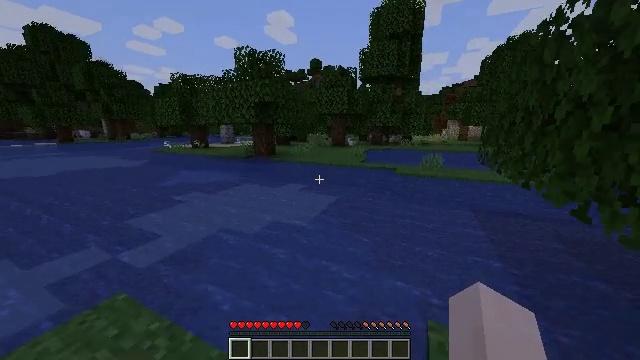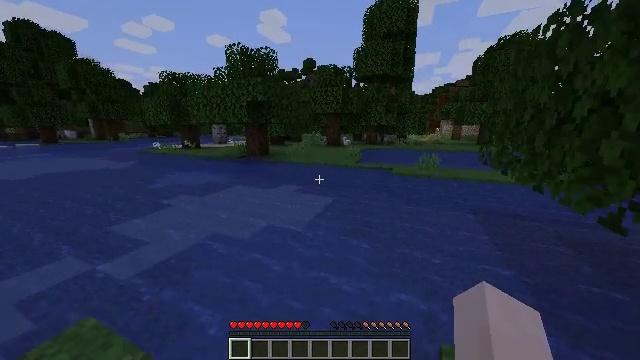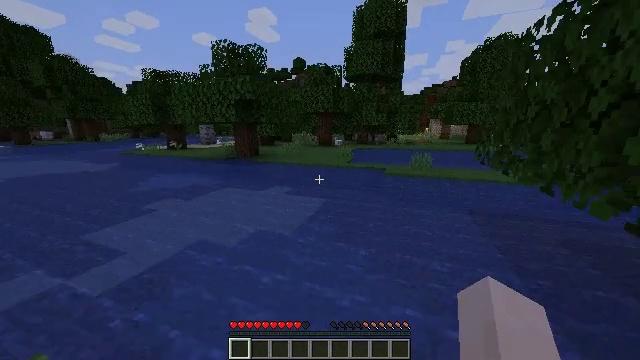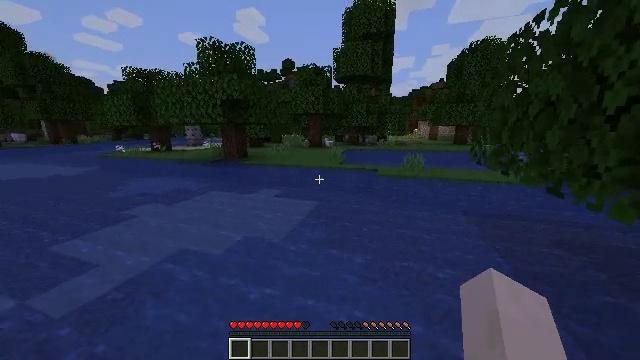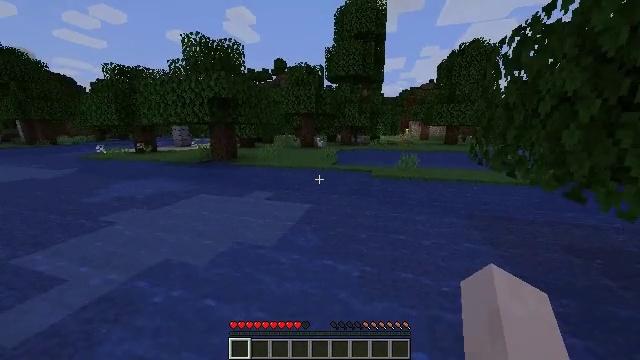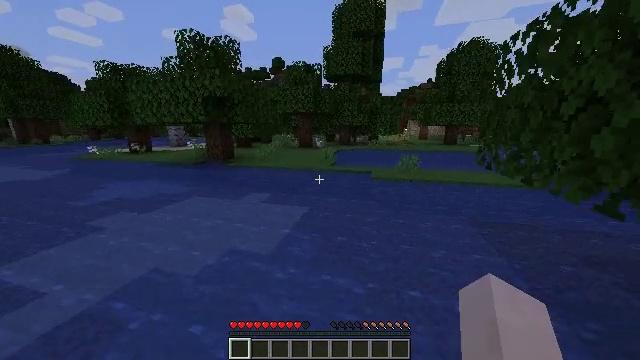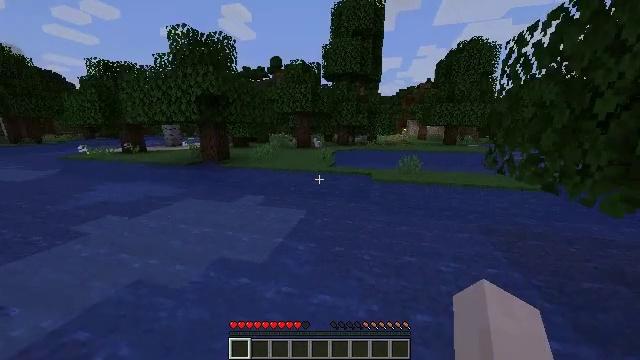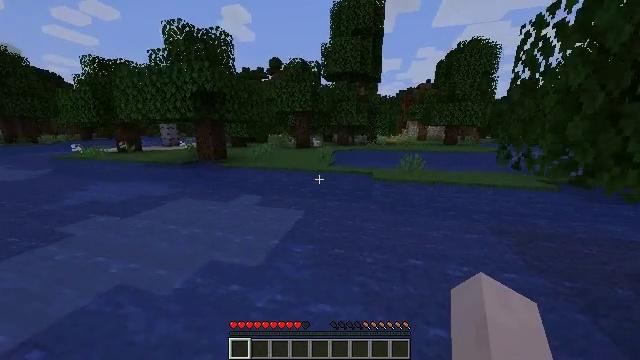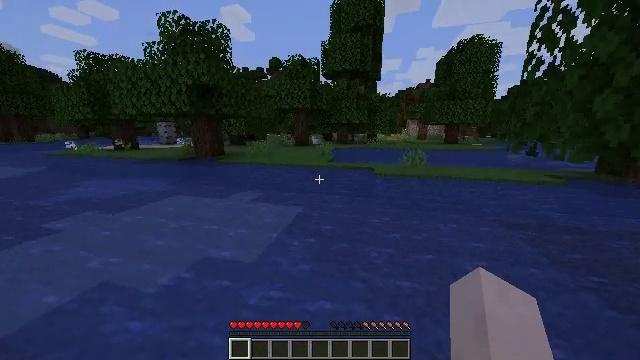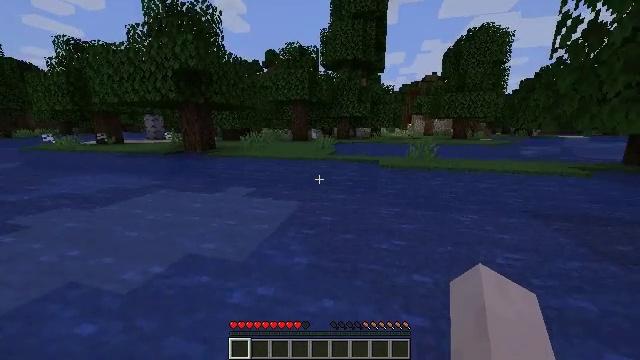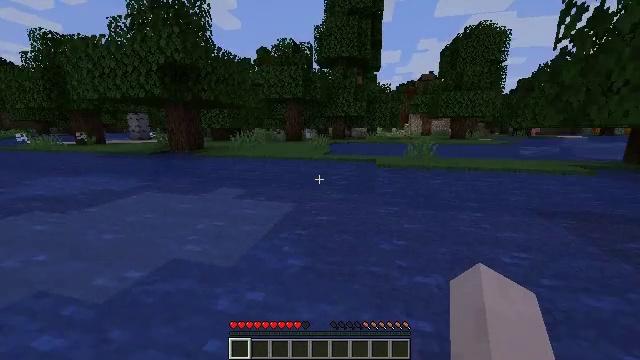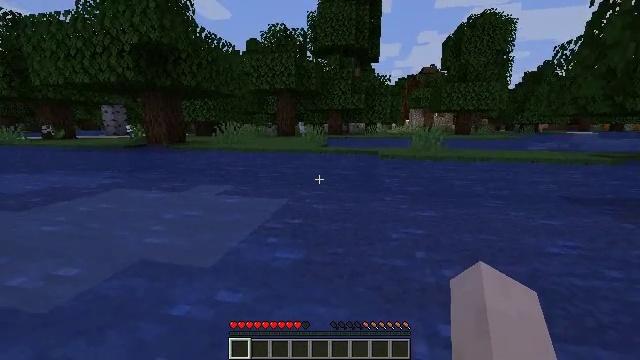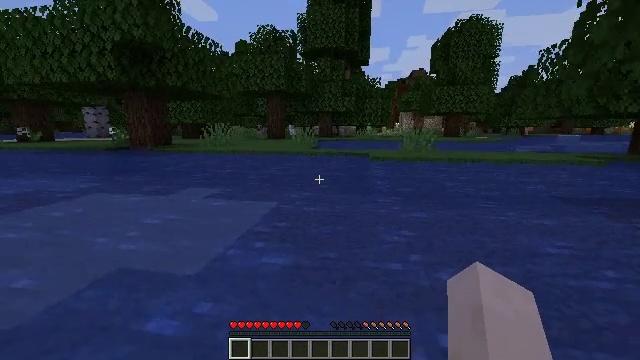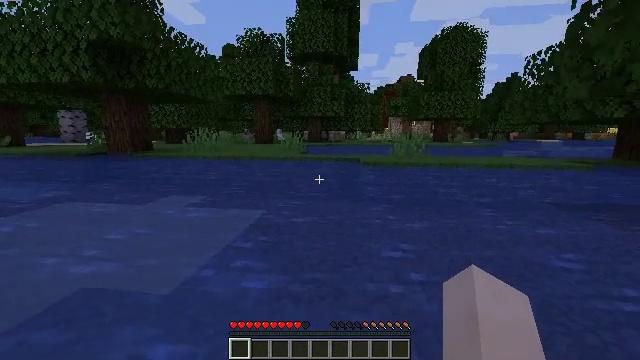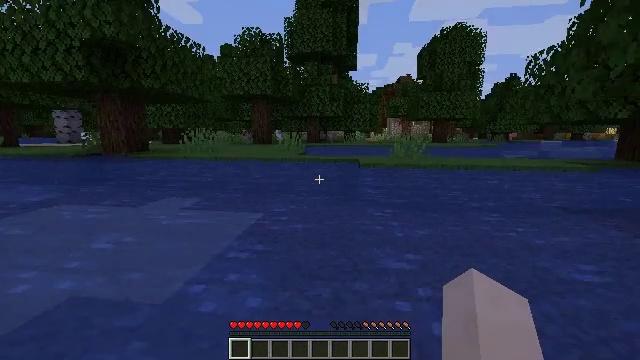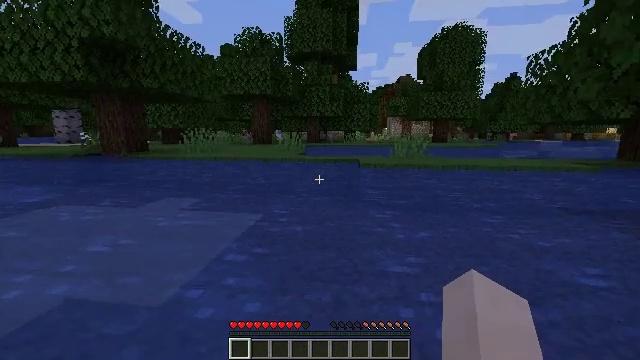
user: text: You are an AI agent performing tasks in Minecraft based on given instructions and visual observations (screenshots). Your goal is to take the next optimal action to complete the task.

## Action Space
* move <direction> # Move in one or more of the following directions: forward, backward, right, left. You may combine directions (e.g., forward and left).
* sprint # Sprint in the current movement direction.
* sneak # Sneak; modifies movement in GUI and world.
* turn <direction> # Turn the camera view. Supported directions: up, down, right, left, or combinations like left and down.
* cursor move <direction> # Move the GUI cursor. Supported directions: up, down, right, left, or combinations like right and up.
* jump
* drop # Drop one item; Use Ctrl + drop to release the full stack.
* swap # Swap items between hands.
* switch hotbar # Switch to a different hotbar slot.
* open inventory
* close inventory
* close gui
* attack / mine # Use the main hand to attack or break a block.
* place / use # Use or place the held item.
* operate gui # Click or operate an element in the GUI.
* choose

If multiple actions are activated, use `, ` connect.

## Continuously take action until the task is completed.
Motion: motion action
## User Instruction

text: Take down the purple bed.
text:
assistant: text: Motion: move forward, turn right
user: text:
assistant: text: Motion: move forward, sprint, turn right
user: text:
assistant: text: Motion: move forward, sprint, turn right
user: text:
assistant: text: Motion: move forward, sprint, turn right
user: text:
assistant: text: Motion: move forward, sprint
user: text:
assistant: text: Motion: move forward, sprint
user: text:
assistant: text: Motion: move forward, sprint
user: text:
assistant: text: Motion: move forward, sprint
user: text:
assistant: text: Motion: move forward, sprint
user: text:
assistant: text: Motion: move forward, sprint, turn right
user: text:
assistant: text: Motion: move forward, sprint, turn right
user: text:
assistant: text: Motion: move forward, sprint, turn right
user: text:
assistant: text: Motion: move forward, sprint, turn right and up
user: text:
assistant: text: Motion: move forward, sprint
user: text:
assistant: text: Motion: move forward, sprint
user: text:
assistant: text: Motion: move forward, sprint
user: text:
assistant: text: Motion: move forward, sprint
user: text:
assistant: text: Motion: move forward, sprint
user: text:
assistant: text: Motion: move forward, sprint
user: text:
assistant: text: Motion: move forward, sprint
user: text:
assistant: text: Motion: move forward, sprint
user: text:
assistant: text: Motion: move forward, sprint
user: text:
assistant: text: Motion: move forward, sprint
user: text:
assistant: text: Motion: move forward, sprint
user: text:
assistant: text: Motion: move forward, sprint, turn left
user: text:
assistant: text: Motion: move forward, sprint, turn left and up
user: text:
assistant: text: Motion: move forward, sprint, turn left and up
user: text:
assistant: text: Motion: move forward and move right, sprint, turn left and up
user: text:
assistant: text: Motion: move forward and move right, turn left and up
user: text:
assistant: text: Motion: move forward and move right